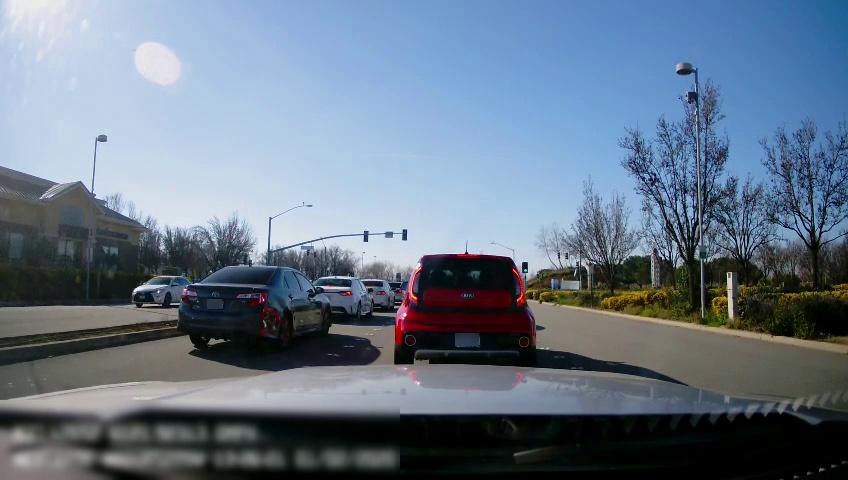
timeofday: Day
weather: Sunny
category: Drivable Space
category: Drivable Space
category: Vehicles | Car
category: Vehicles | Car
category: Vehicles | Car
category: Vehicles | Car
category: Vehicles | Car
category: Vehicles | Car
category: Lanes | Current Lane
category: Lanes | Current Lane
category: Traffic | Lights
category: Traffic | Lights
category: Traffic | Lights